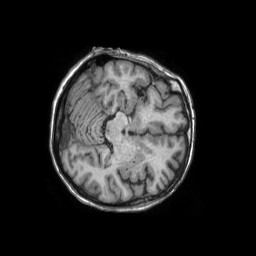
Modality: T1w
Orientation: axial
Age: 62
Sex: female
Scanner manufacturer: philips
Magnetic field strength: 1.5 T
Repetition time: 0.00727 s
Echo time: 0.003297 s